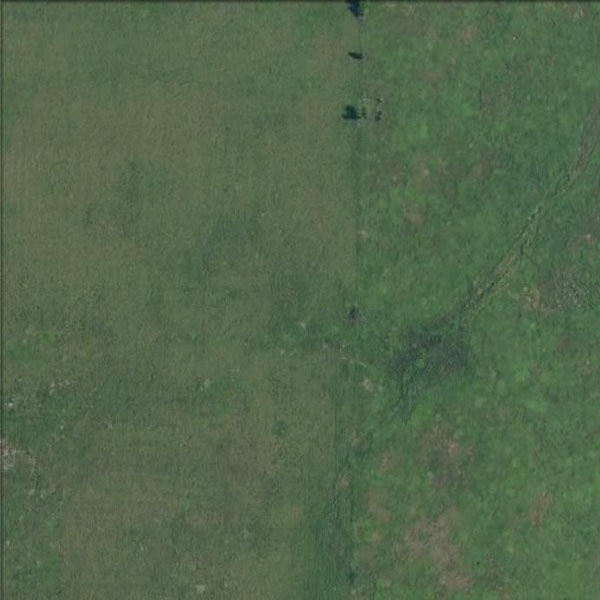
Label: Meadow